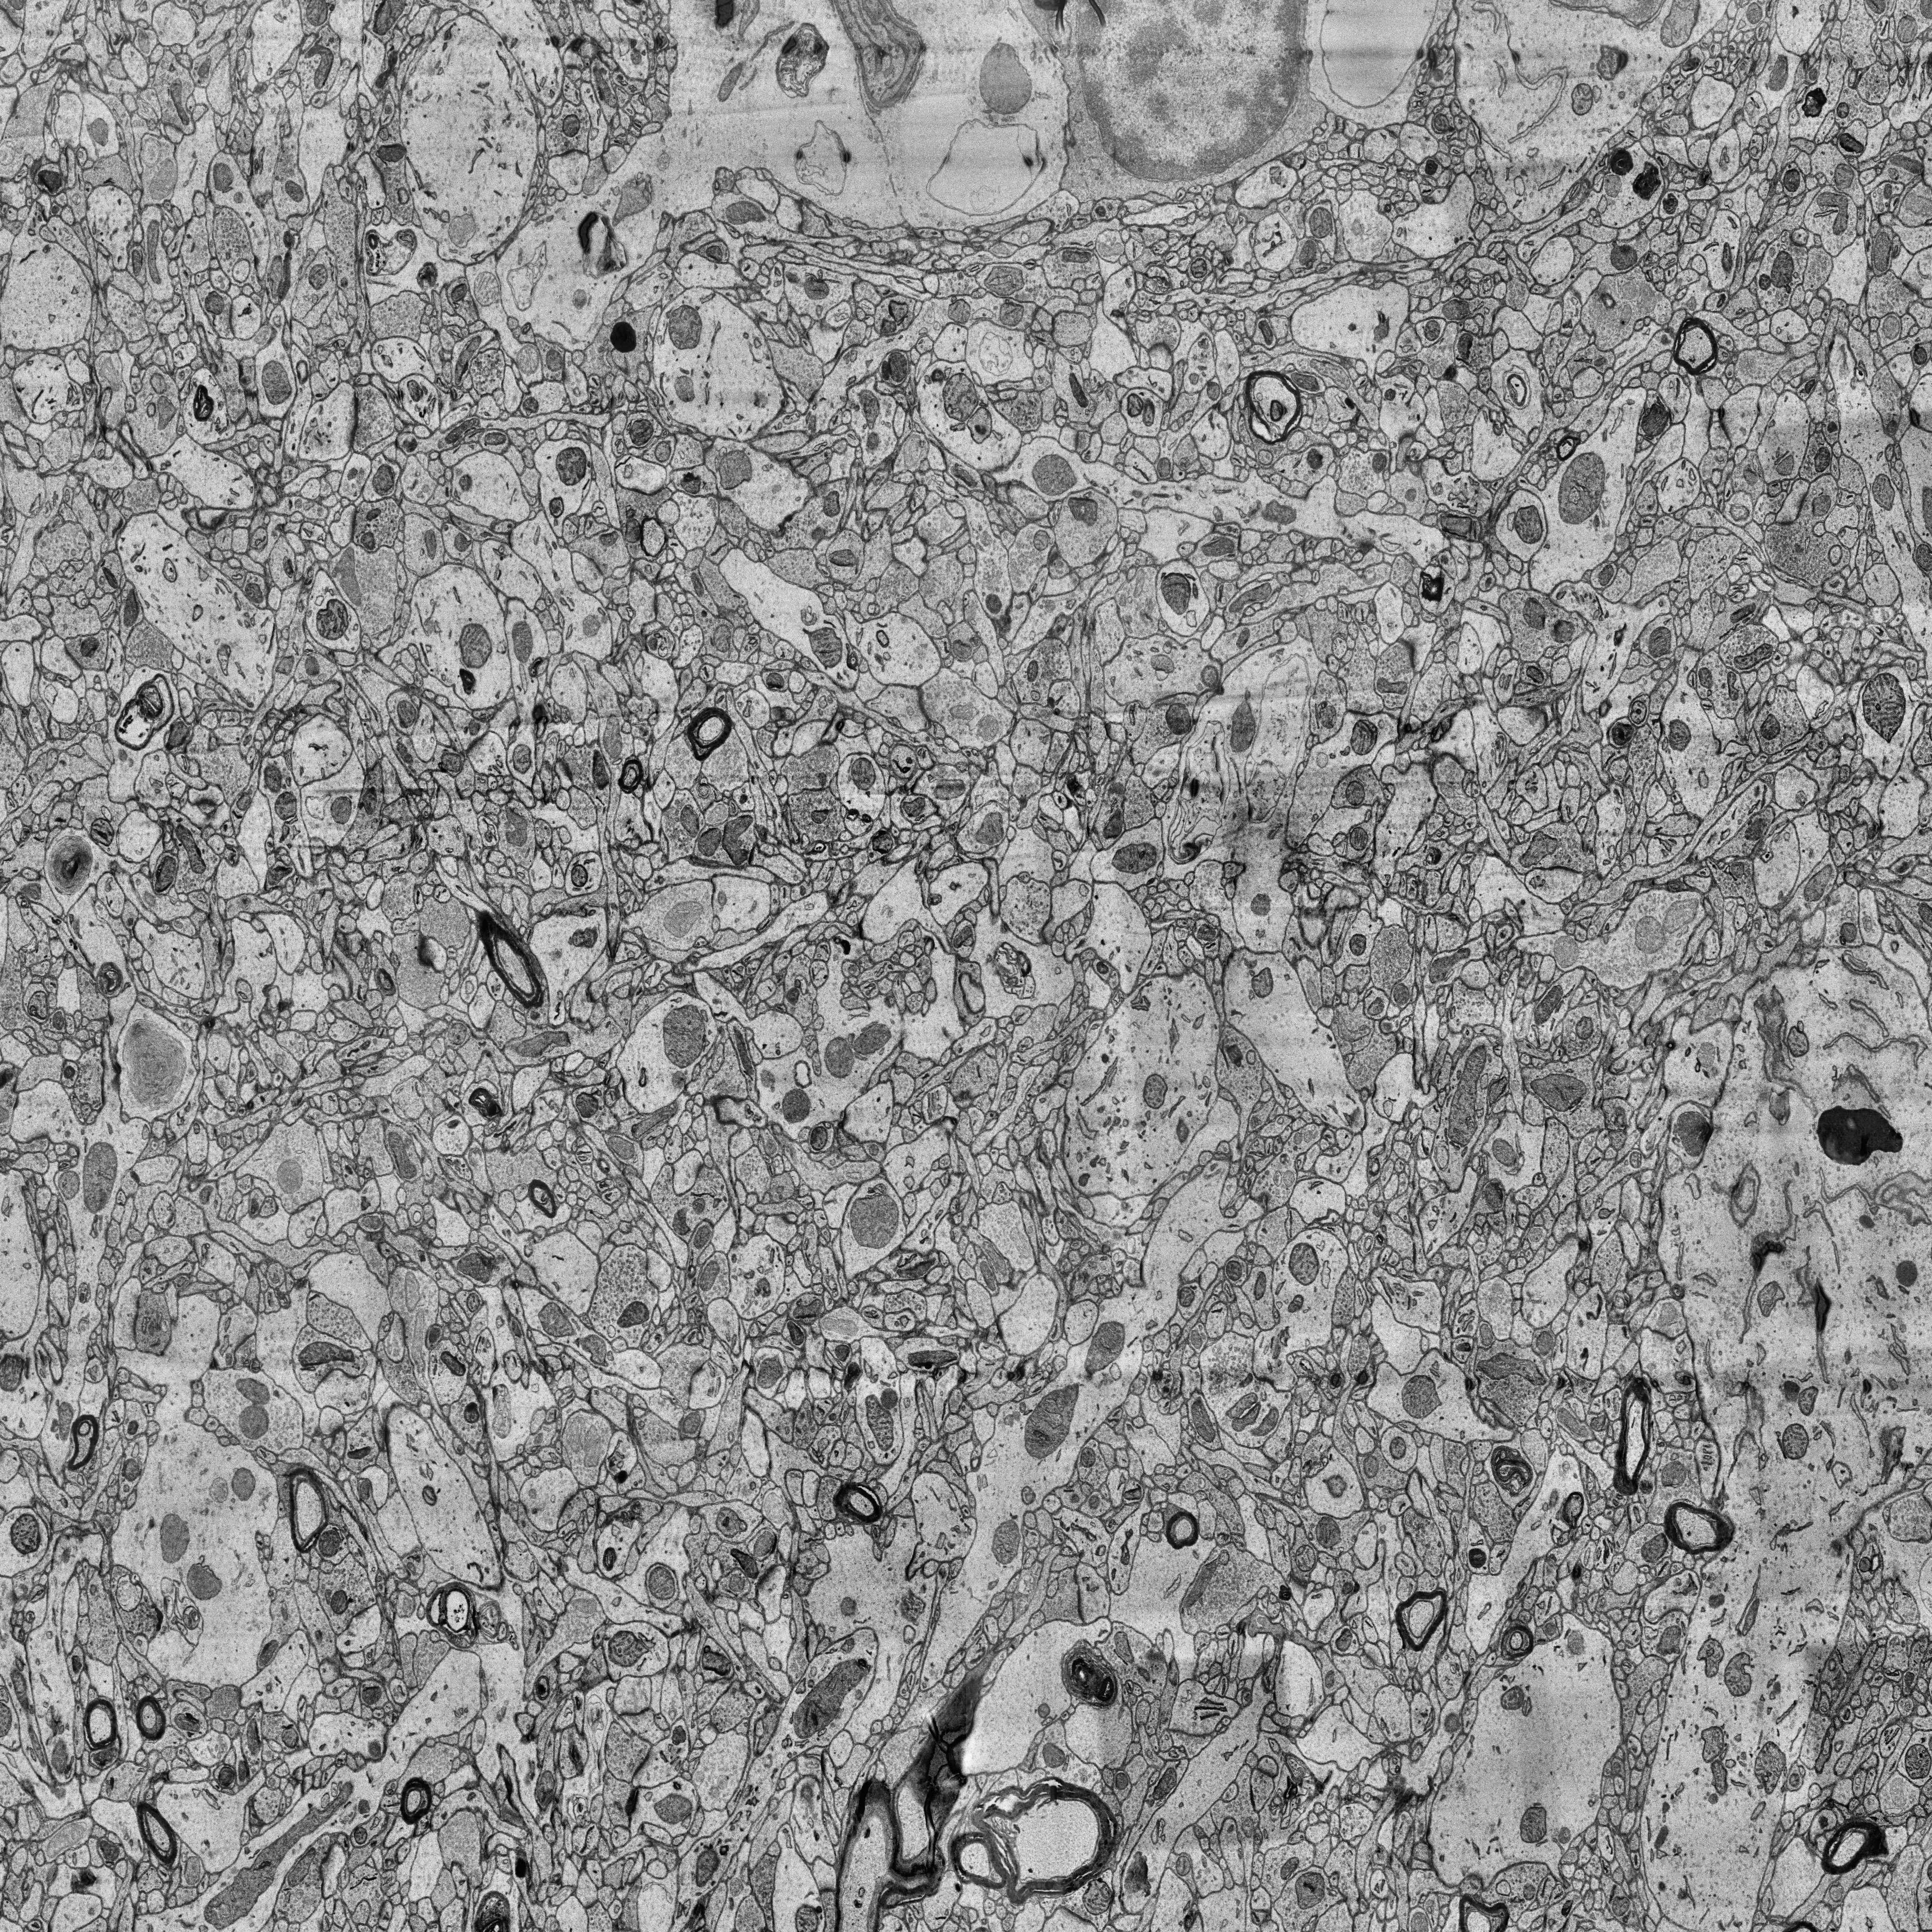
Electron microscopy slice of human cortex tissue
Slice depth (z): 160
Mitochondria instances in slice: 475